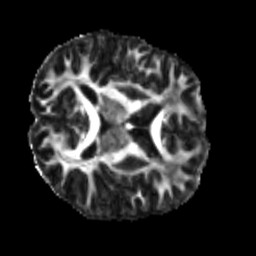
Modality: FA
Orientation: axial
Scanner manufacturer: siemens
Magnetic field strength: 3 T
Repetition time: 4 s
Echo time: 0.0594 s